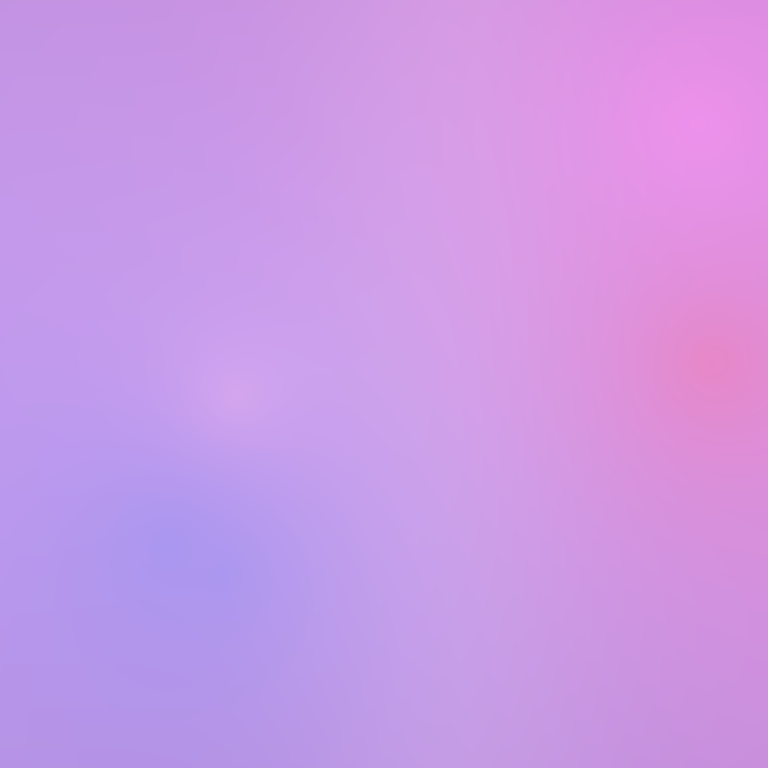
Abstract light effect, smooth gradient from soft lavender to gentle pink, serene atmosphere, diffuse glow, no room, no furniture, no objects.